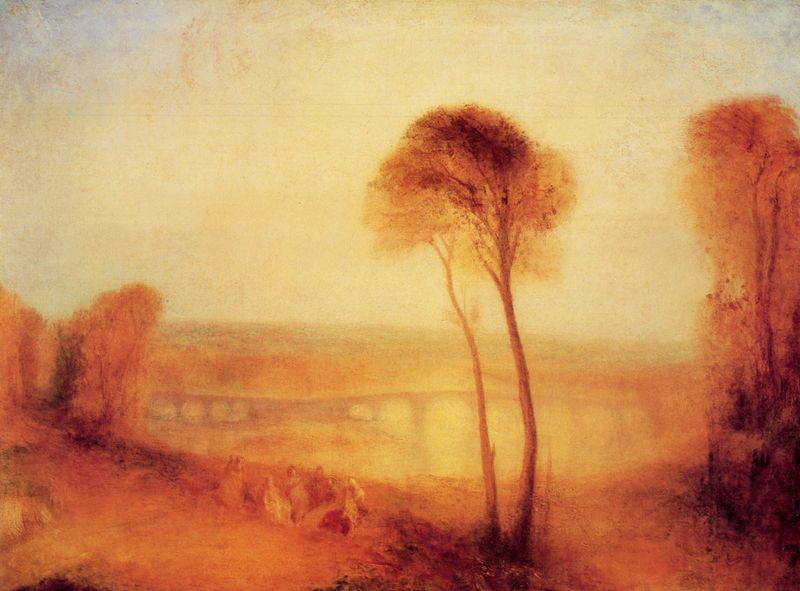
Titel: Landschaft mit Walton-Brücken
Künstler: William Turner
Standort: New York (New York)
Institution: Estate of the Late. S. Morgan
Schlagwörter: baum, blau, blätter, gemälde, gruppe, himmel, laub, meer, schatten, wasser, weiß, wolken, bäume, fluss, frauen, gelb, impressionismus, komposition, landschaft, menschen, see, stadt, ufer, äste, abend, braun, grau, hell, hintergrund, licht, orange, pastell, pfeiler, schwarz, strasse, rot, weg, beige, gesellschaft, mensch, bach, baumstamm, dämmerung, ferne, horizont, morgen, natur, zweige, brücke, büsche, flachland, gewässer, sonne, gold, tal, wald, ton, schiff, wellen, bogen, warm, felswand, gebirge, dorf, bergkette, dunst, nebel, sonnenuntergang, monochrom, herbst, idylle, picknick, nebelig, romantik, staffage, turner, arch, arches, blue, gathering, men, people, red, white, women, black, golden, group, painting, sitting, yellow, brown, stimmung, ring, abendrot, hoch, abendstimmung, leuchten, impression, unscharf, bögen, lichtung, gestalten, verschwommen, romantisch, man, sky, tree, mystisch, zentral, hill, hills, lake, landscape, nature, water, horizon, sun, trees, atmosphäre, winter, leuchtend, personengruppe, autumn, grass, river, bushes, road, view, breit, strahlend, color, impressionism, brau, fall, spiegelunf, bridge, bright, brücken, outside, family, walk, colourful, shine, smog, william, bush, pond, yello, fire, lanscape, figurengruppe, morgendämmerung, grppe, sunset, impressionistic, sunrise, william turner, aquaduct, fog, stimmungsvoll, blurry, haze, mist, verwaschen, angedeutet, 0cker, idylisch, vordergrung, überlichtung, foggy, hazy, dream, tall, earth, picnic, riverside, bäumme, shimmer, soft, autum, impresionism, creek, paiting, twigs, automne, indistinct, automn, tall trees, cakewalk, river\, peopole, monochron, wagerechte